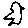
Label: bird